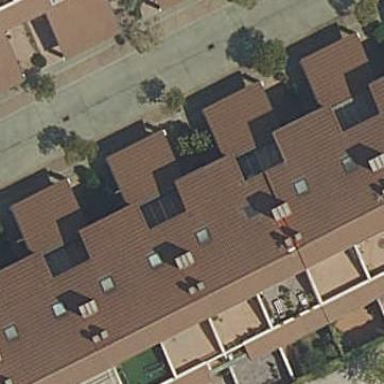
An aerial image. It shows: Residential building.